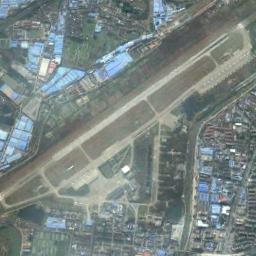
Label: airport